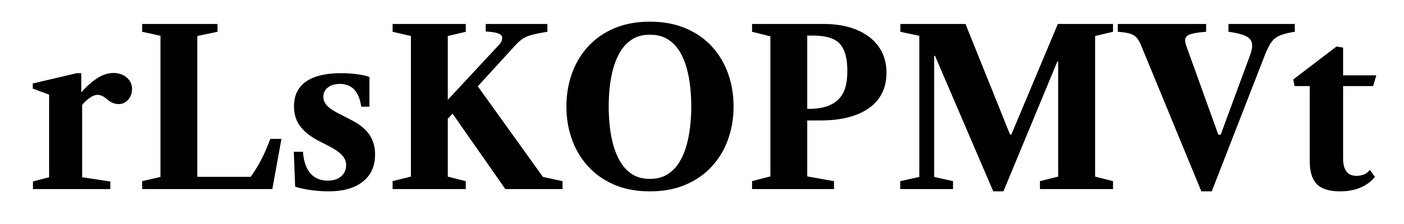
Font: LibreCaslonText_Bold